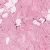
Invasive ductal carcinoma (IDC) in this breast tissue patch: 0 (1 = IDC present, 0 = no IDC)